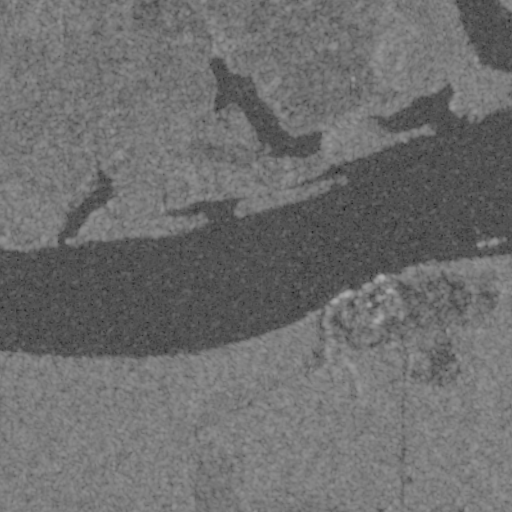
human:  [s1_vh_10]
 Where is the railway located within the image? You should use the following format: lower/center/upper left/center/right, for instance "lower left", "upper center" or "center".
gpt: The railway is located in the upper of the image.
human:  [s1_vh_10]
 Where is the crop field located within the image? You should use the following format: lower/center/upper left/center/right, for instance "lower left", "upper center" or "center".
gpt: There is no crop field in the image.

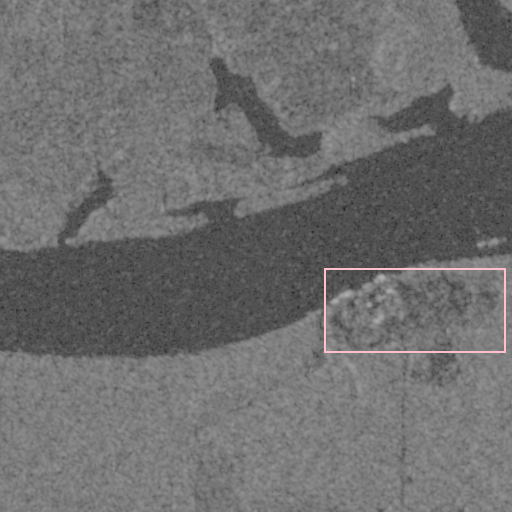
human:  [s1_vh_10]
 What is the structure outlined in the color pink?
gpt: The structure outlined in pink is a quarry.
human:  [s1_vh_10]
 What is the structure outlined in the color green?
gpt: There is no green outline.